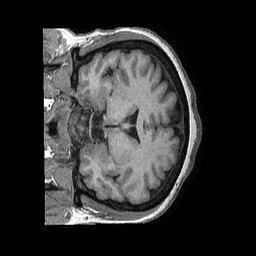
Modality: T1w
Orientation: coronal
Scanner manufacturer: philips
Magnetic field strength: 1.5 T
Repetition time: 0.007519 s
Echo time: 0.003419 s